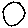
Label: moon